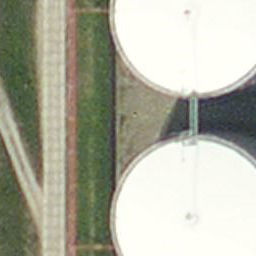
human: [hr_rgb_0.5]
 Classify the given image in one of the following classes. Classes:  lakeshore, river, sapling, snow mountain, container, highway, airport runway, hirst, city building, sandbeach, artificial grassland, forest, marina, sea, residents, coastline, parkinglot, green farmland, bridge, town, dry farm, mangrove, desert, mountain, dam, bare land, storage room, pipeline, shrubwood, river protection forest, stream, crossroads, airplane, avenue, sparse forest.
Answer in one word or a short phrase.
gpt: storage room